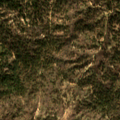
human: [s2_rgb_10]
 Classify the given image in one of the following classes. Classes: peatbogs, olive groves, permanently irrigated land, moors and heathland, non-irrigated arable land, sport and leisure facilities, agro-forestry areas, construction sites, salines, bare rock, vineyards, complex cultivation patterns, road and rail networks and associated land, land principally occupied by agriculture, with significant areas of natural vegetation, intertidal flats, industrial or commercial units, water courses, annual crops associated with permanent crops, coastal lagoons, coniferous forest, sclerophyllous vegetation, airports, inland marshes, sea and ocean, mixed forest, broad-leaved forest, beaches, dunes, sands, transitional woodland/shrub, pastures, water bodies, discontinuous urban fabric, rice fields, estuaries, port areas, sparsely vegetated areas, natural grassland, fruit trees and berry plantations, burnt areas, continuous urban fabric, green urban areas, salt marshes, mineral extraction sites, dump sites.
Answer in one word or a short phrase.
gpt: agro-forestry areas, broad-leaved forest